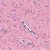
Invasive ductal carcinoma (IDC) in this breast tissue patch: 0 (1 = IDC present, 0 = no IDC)